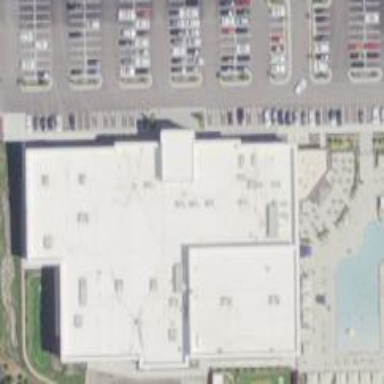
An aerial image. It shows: Fitness centre on leisure land.